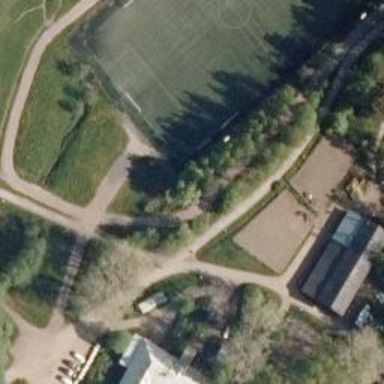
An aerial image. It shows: Bridleway.